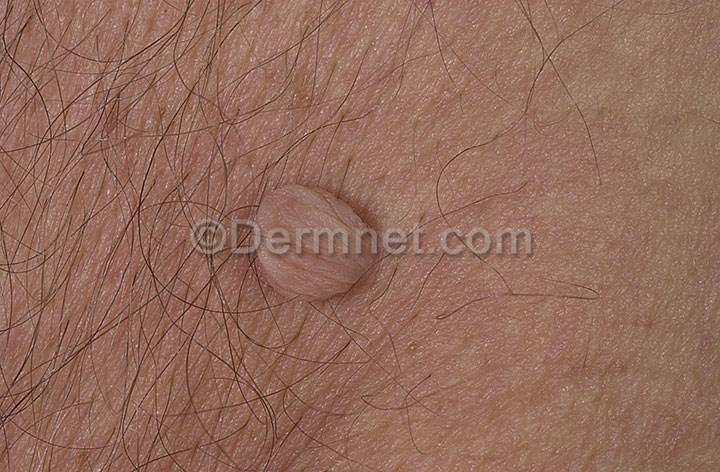
Disease: Melanoma Skin Cancer Nevi and Moles